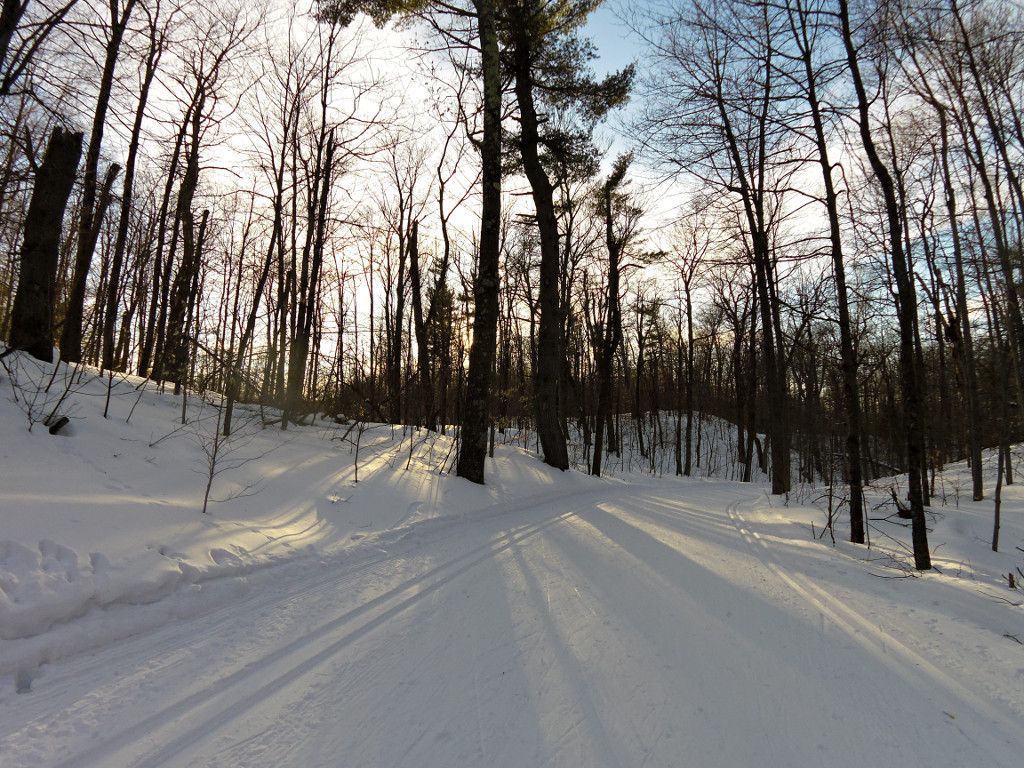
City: ottawa-gatineau